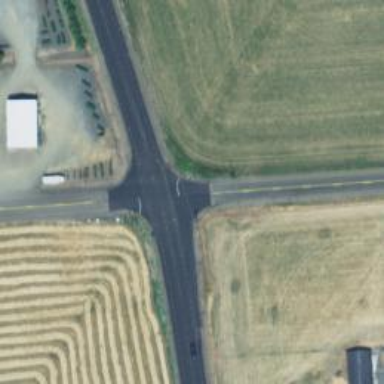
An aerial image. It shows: Stop road.